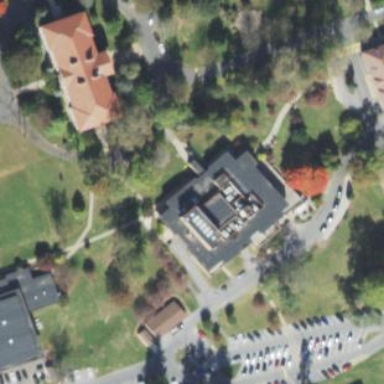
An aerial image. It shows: College building.